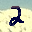
Label: 2